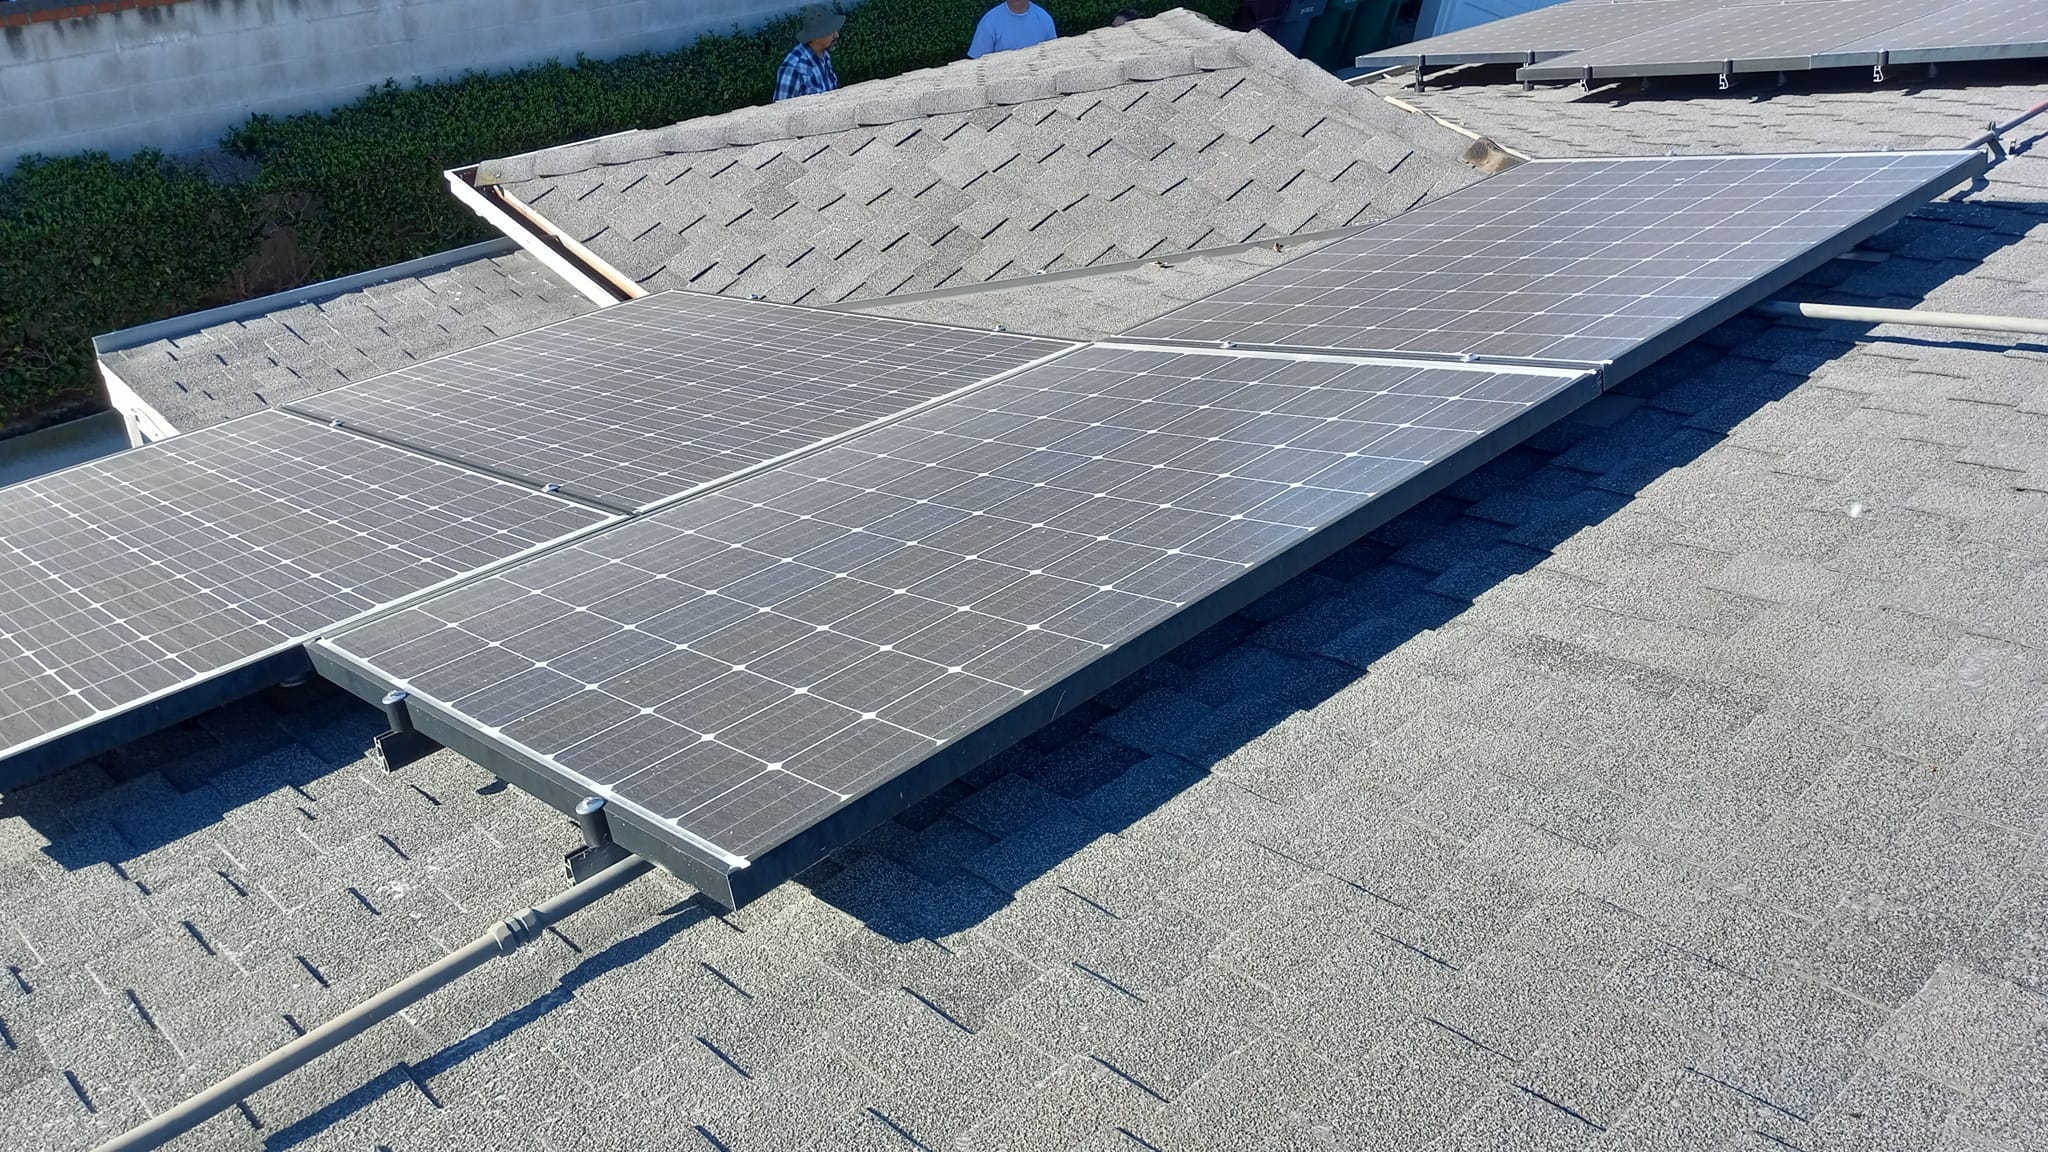
Label: Dusty